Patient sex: F
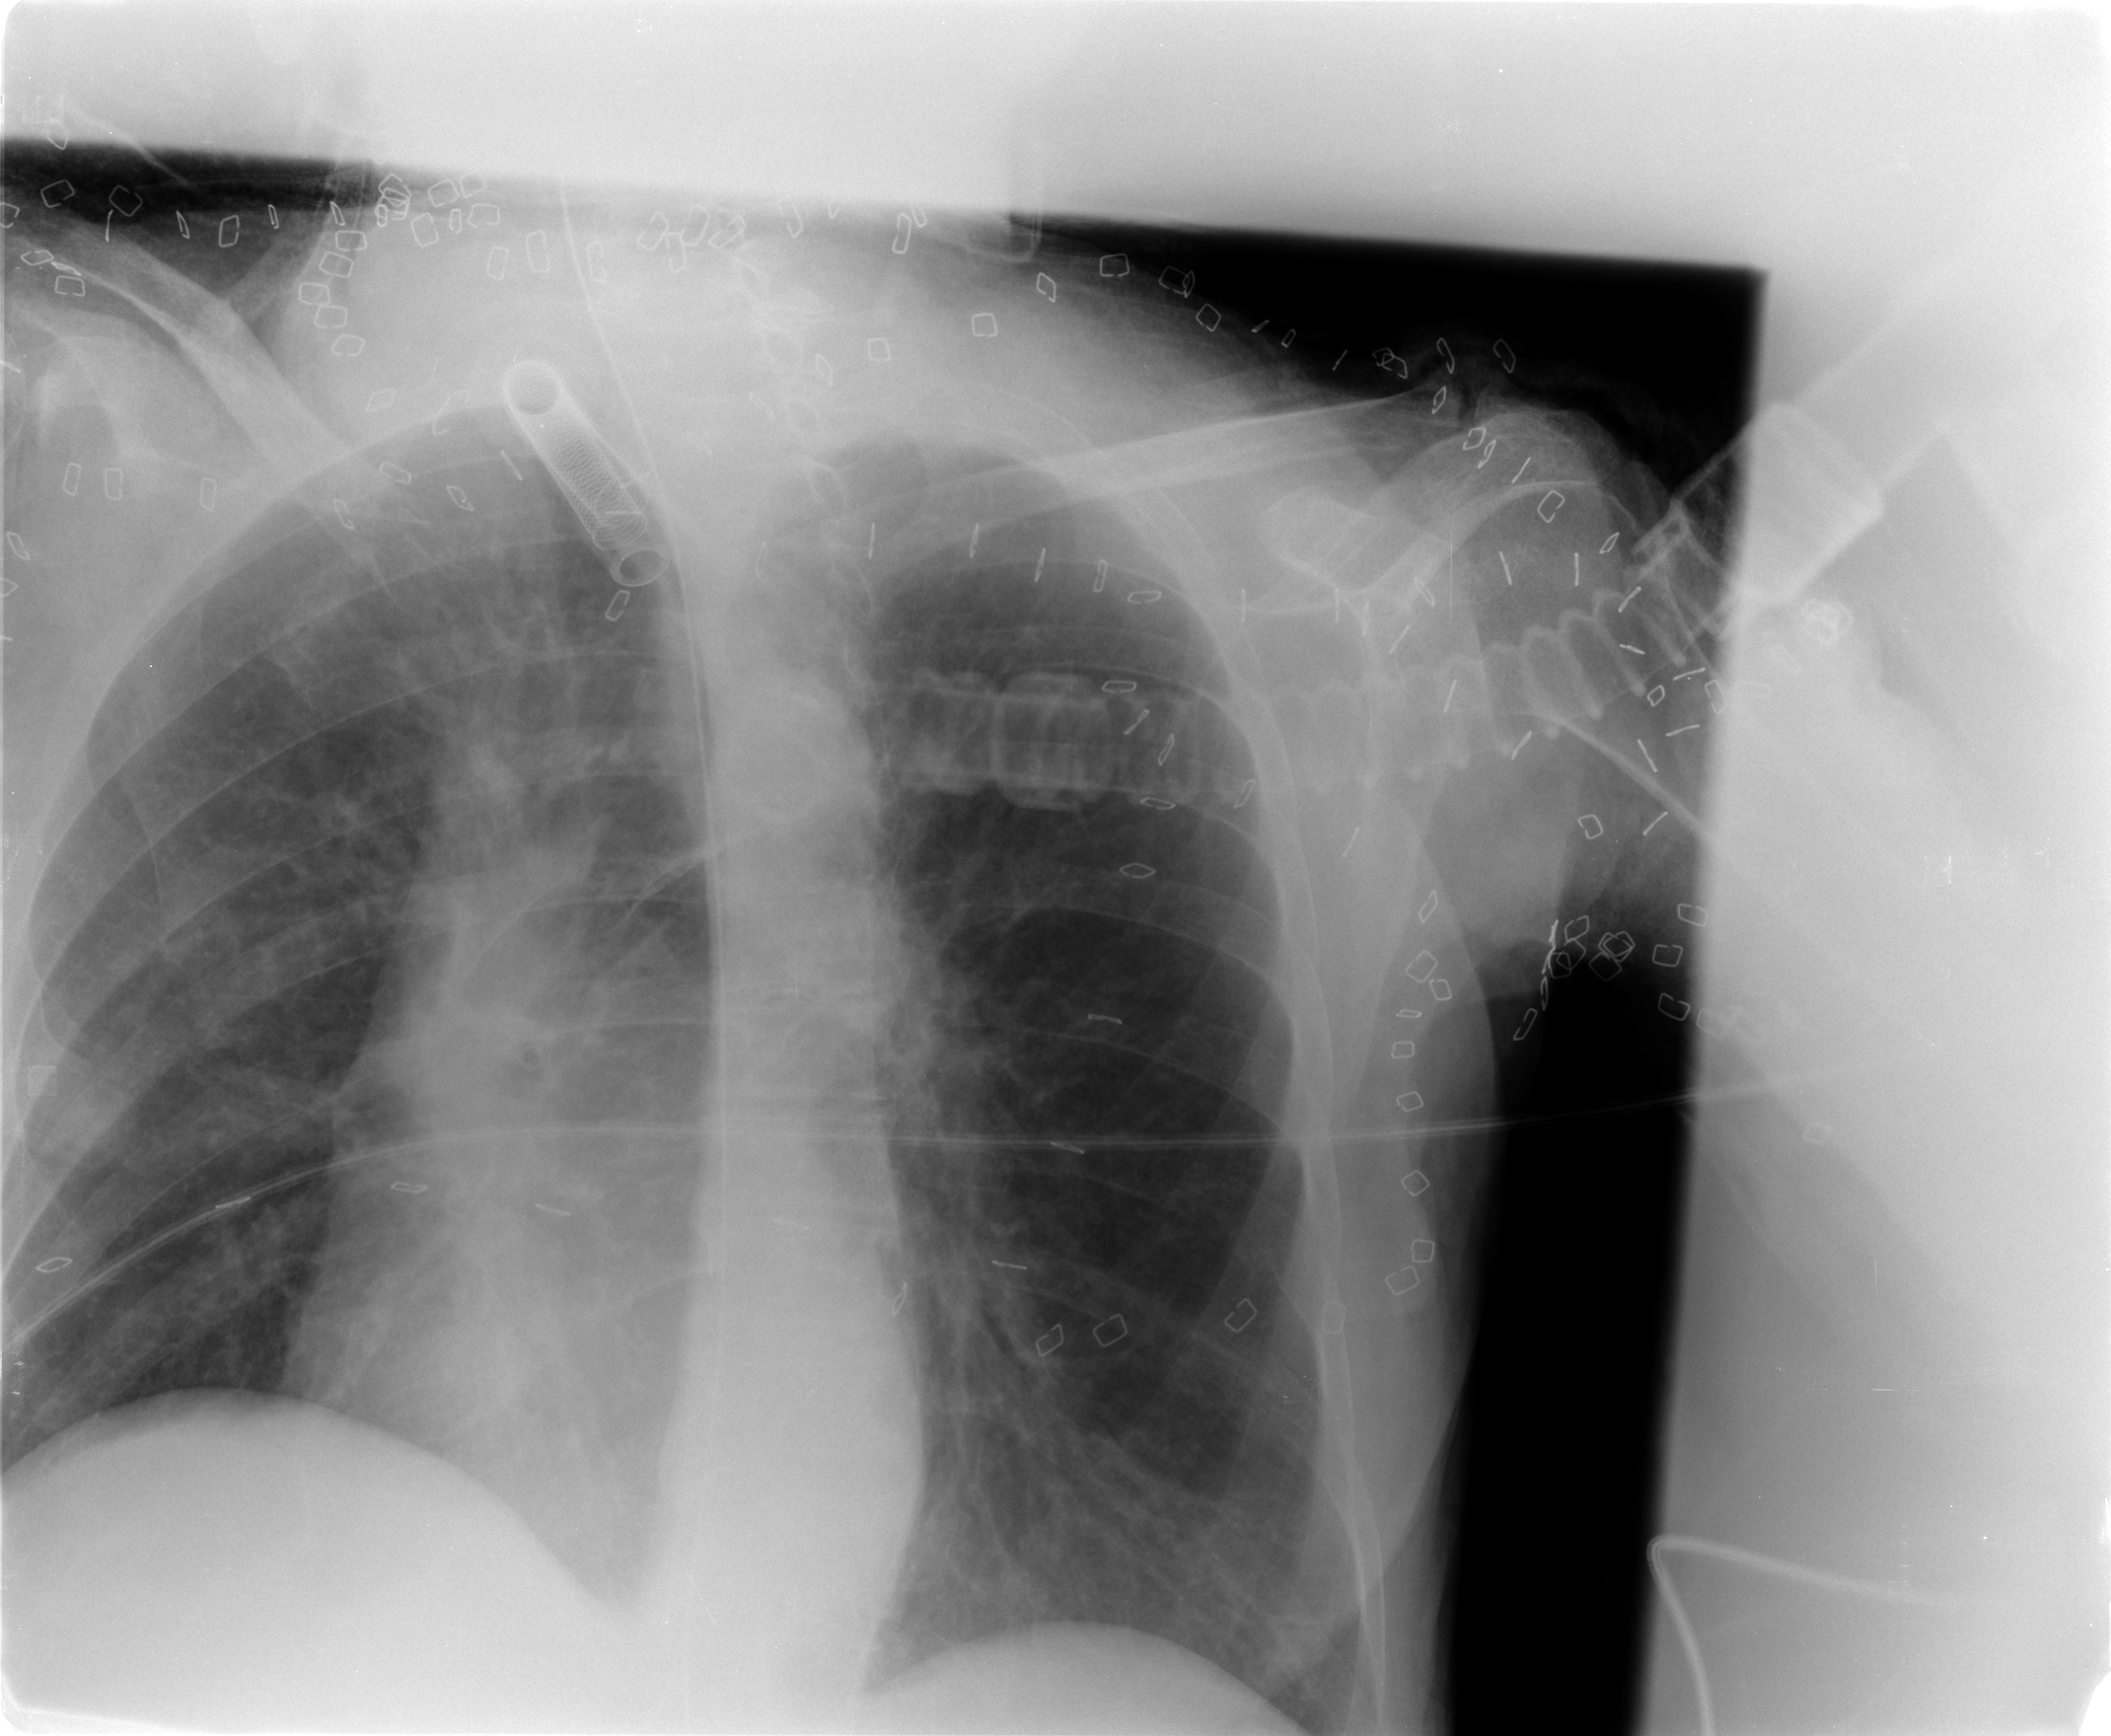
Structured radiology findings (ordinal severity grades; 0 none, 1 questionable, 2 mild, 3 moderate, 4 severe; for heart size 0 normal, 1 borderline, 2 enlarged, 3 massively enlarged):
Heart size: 0
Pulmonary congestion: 0
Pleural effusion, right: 0
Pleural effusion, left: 0
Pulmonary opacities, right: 0
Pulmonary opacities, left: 0
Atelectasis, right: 2
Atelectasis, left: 2